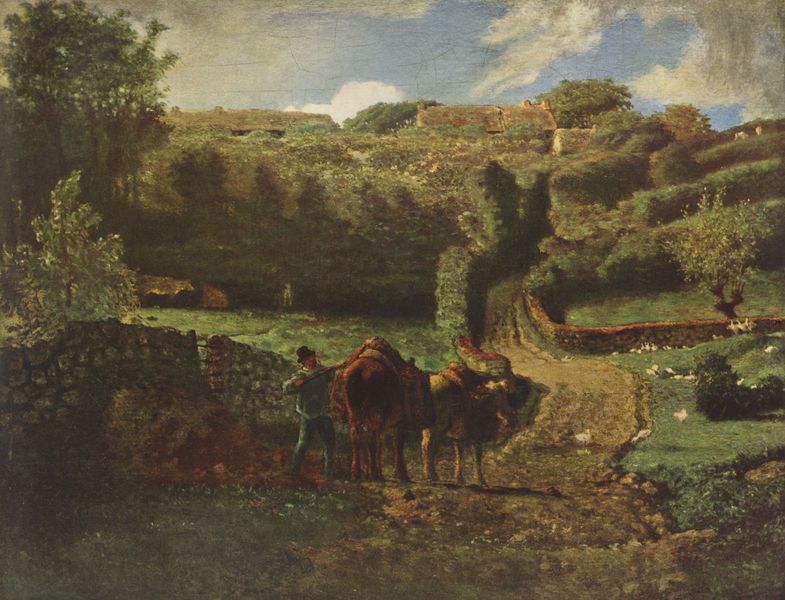
Titel: Der Weiler Cousin bei Gréville
Künstler: Jean François Millet
Standort: Budapest
Institution: Szépmüvészeti Múzeum
Schlagwörter: baum, blau, blätter, dunkel, gemälde, himmel, laub, mann, schatten, vogel, weiß, wolken, bäume, grün, landschaft, ocker, sand, braun, hell, hintergrund, hut, licht, schwarz, strasse, szene, blick, dach, gras, haus, rasen, tier, tiere, weg, wiese, wolke, zaun, malerei, hemd, hose, mensch, stein, steine, erde, feld, felder, horizont, häuser, hügel, kühe, natur, vieh, vögel, weide, busch, büsche, gebüsch, pfad, sonne, sträucher, wiesen, boden, land, pflanzen, england, tal, anhöhe, bauern, esel, genre, handel, kamin, landleben, pferd, pferde, garten, italien, feldweg, furchen, gepäck, heu, last, spuren, transport, hang, dorf, dächer, mauer, hecke, tag, herde, kuh, landschaftsmalerei, steinmauer, enten, idylle, laden, markt, arbeiter, beladen, ladung, bauer, anbau, spitzweg, weiden, heimat, gewunden, gänse, sonnig, maultiere, biedermeier, mauern, laubbäume, bauernhaus, dreck, landwirtschaft, satteltaschen, gärten, kate, lasttier, huhn, fahrspur, landarbeit, hirte, bruchstein, unterwegs, rillen, hühner, hecken, grenzen, steinwand, gebiete, misthaufen, lastesel, schmutzig, lasttiere, himmwl, reetdächer, packtier, hausdächer, bruchsteinmauer, landmann, aufladen, bruschsteinmauer, targe', tragetaschen, transportz, steinwall, 19. jahrhundert, gepöack